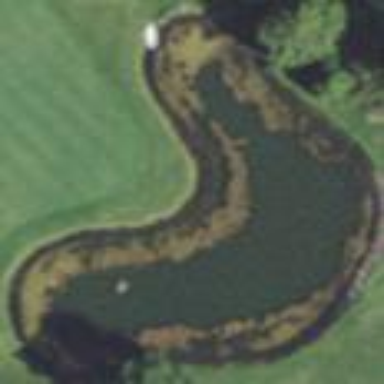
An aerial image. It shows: Water hazard on golf course. The hazard is natural water feature.